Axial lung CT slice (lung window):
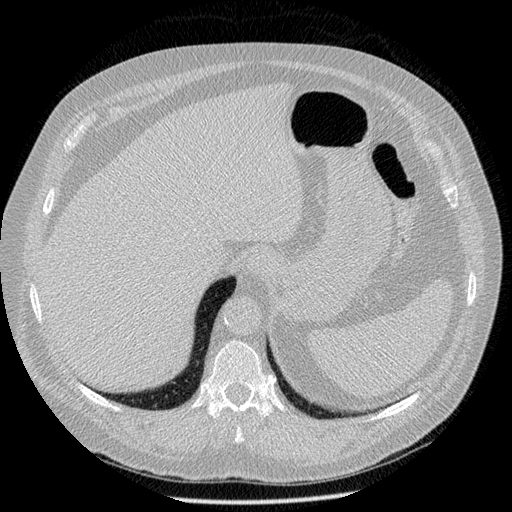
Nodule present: no